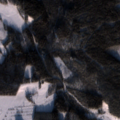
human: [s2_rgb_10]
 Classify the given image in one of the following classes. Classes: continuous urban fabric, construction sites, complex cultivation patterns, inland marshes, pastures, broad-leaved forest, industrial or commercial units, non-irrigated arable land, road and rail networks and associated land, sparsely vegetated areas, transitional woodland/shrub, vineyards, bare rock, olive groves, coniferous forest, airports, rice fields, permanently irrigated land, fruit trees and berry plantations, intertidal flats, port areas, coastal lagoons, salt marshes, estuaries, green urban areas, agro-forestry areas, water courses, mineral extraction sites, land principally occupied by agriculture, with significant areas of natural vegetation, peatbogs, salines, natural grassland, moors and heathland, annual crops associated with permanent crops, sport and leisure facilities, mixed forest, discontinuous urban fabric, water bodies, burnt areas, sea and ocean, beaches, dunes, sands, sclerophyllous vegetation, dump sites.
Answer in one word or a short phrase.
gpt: non-irrigated arable land, coniferous forest, mixed forest, transitional woodland/shrub